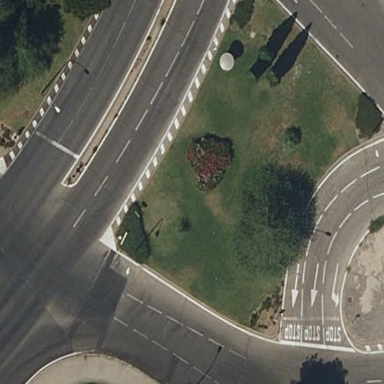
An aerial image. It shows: Grassy area with kerb barrier.